Question: I am trying to share a particular image using Linkedin and also via Linkedin share api, bit the places I see the same problem.
My Url is <URL>
While sharing this linkedin is unable to load the image. I can see that linkedin hits my server and respond back to linkedin correctly but still it does not show the image.
When using the share from linkedin website I see the same problem.

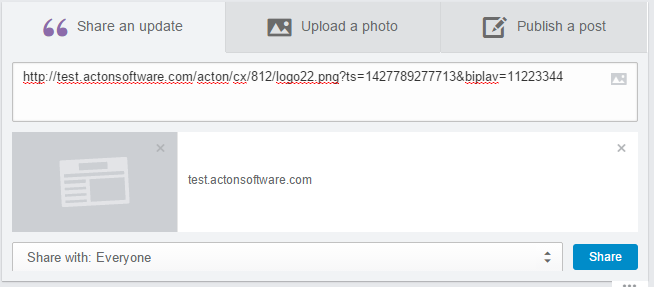
Answer: I figured out the problem, I was not setting the mime-type for the image. After setting proper mime-type for response header properly it works